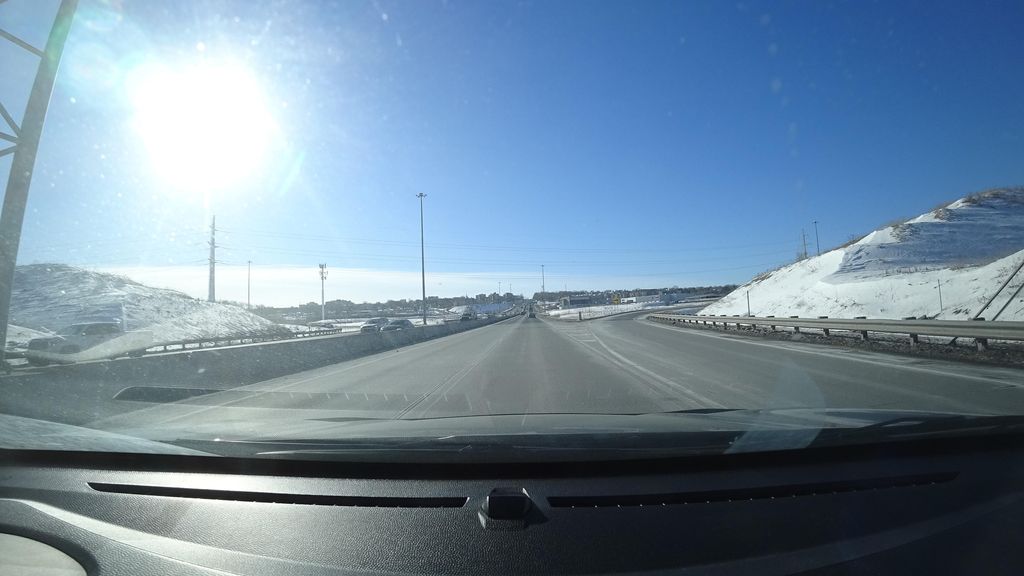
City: quebec_city